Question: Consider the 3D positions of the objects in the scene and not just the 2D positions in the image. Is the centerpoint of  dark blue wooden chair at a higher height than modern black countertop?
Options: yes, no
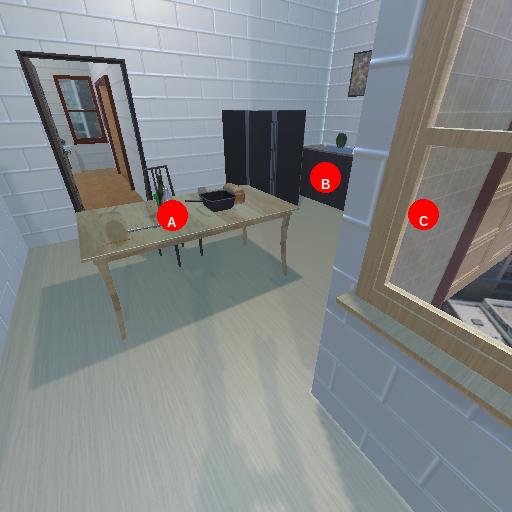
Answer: yes